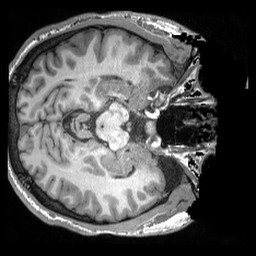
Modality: T1w
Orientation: axial
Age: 21
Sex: male